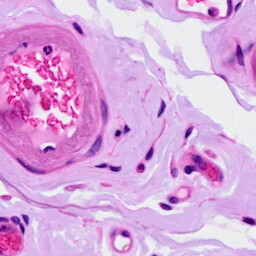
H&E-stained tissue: Ovarian